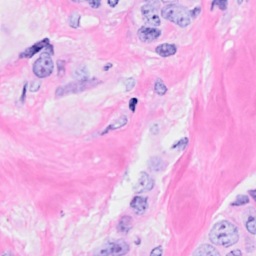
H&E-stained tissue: Breast